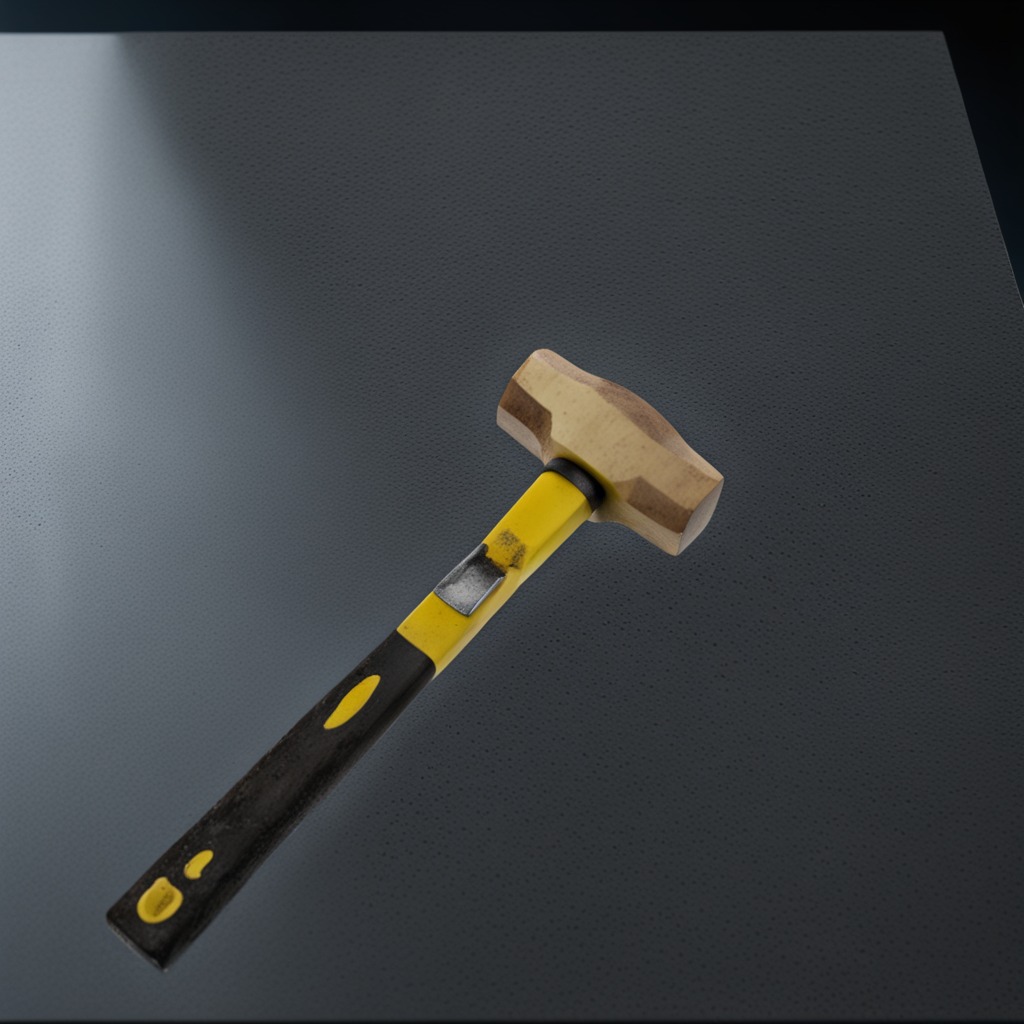
A hammer is lying on a clean granite table inside a workshop at night dim ambient light soft shadows worn but